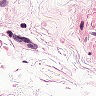
Metastatic tissue present: no